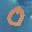
Label: 0